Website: bh-photo
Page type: customer-info-address
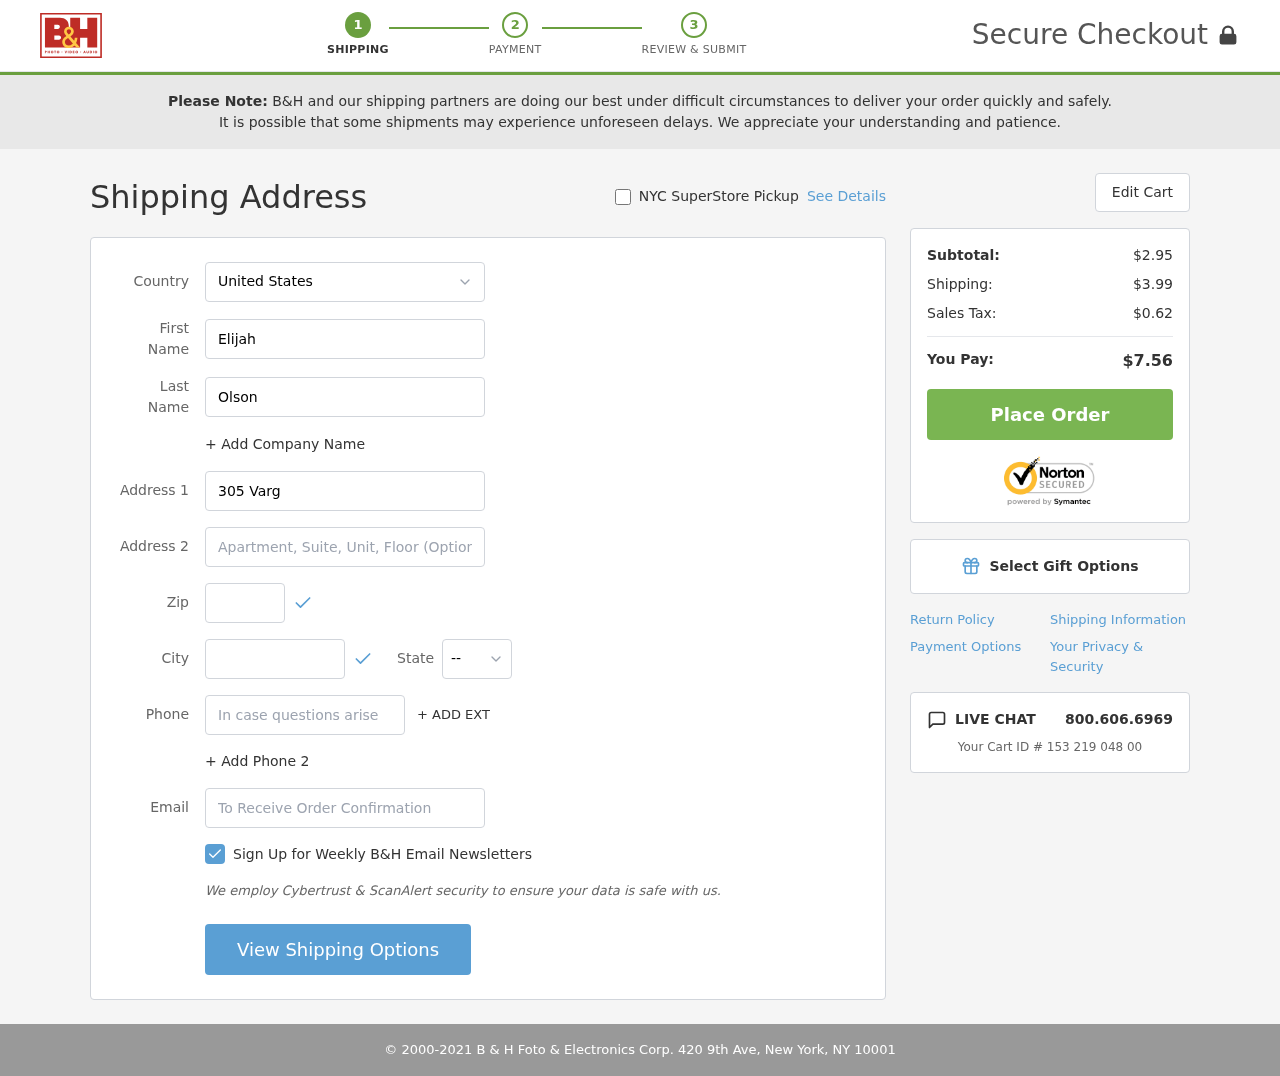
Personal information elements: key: PII_CITY
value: North Katie
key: PII_COUNTRY
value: United States
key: PII_EMAIL
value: elijaholson@yahoo.com
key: PII_FIRSTNAME
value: Elijah
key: PII_LASTNAME
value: Olson
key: PII_PHONE
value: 8344268119
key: PII_POSTCODE
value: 23952
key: PII_STATE_ABBR
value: TX
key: PII_STREET
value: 305 Vargas Ranch
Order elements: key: ORDER_SUBTOTAL
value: $2.95
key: ORDER_SHIPPING_COST
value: $3.99
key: ORDER_TAX
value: $0.62
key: ORDER_TOTAL
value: $7.56
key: ORDER_ID
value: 153 219 048 00